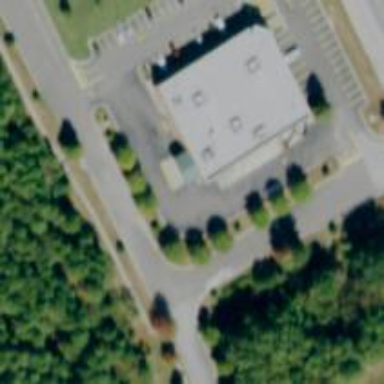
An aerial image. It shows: Pharmacy providing healthcare services.